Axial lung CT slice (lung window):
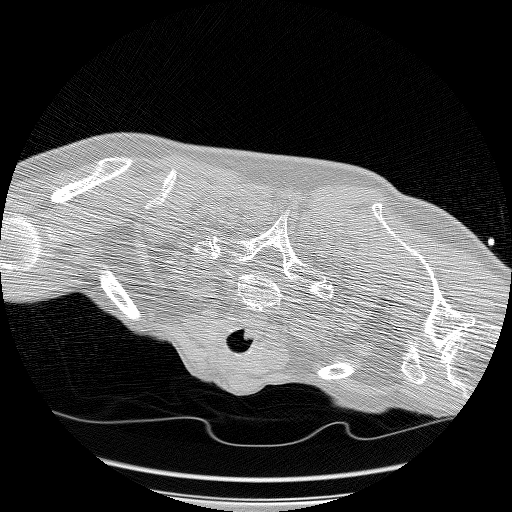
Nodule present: no